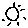
Label: sun